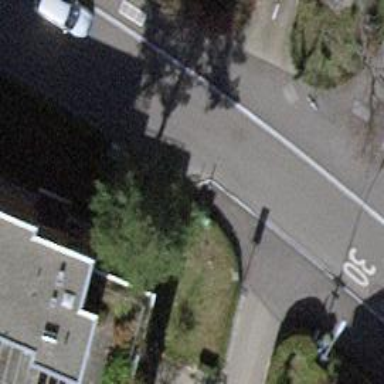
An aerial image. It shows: Power utility street cabinet.